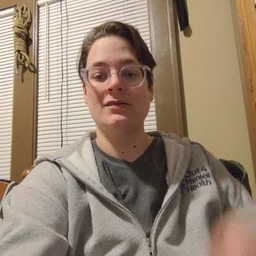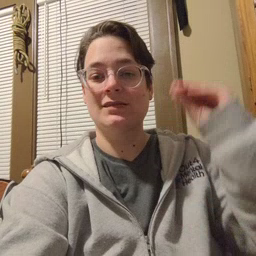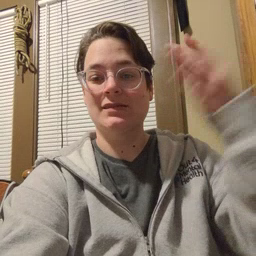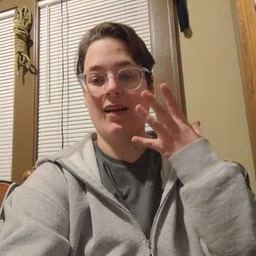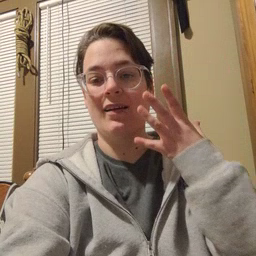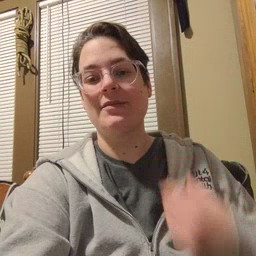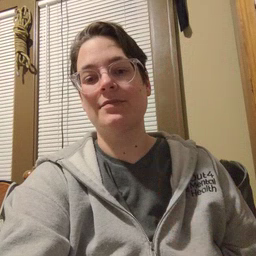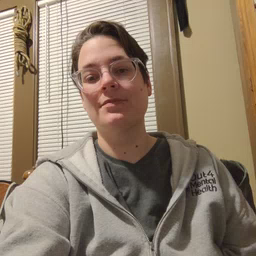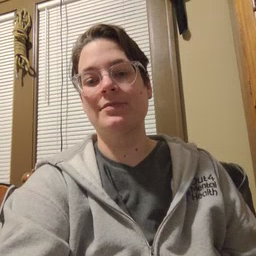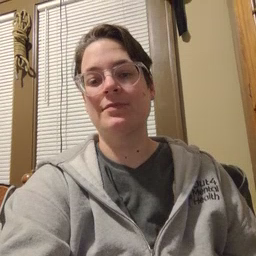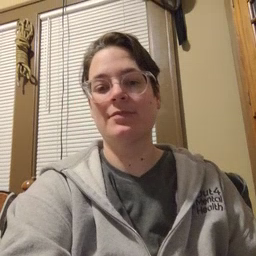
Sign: sun